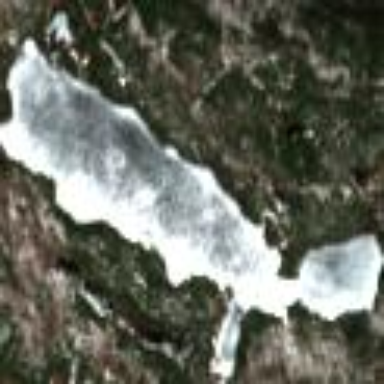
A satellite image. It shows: Serene lake surrounded by nature.